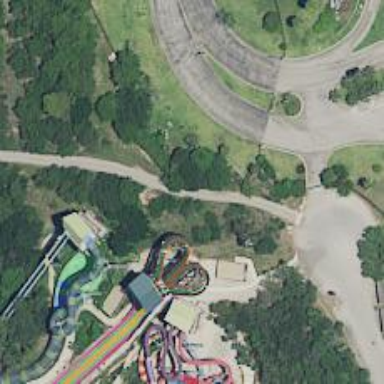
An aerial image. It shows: Water slide attraction.